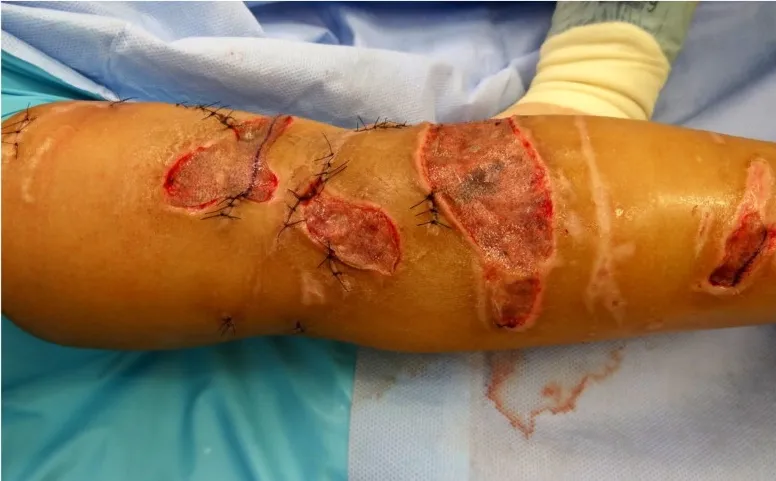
Left leg after closing of all skin lesions by direct wound closure and by split-thickness skin graft.
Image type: medical_photograph (skin_photograph)